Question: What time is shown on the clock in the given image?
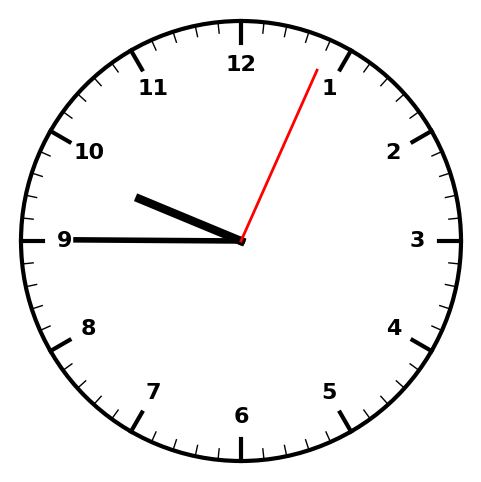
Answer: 09:45:04